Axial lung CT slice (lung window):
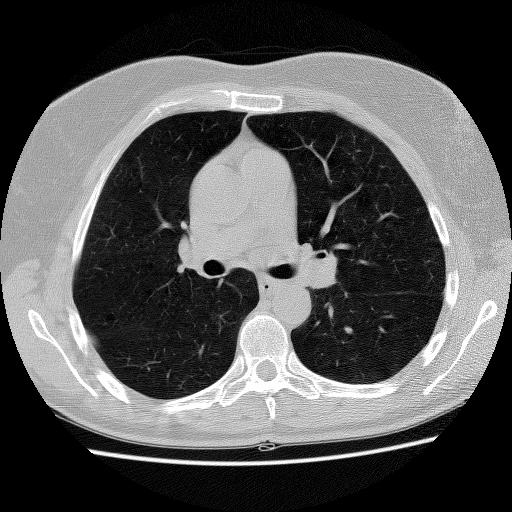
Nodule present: no